Interaction volume radius: 5 \u00c5
Interaction volume height: 25 \u00c5
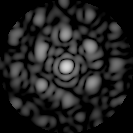
Disorder parameter: 0.5235